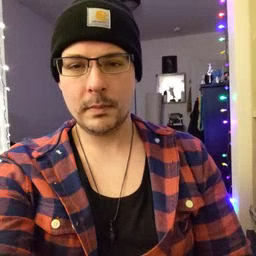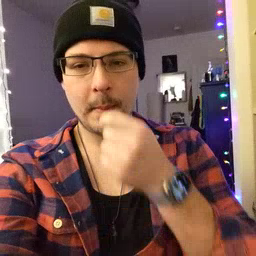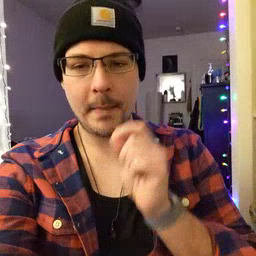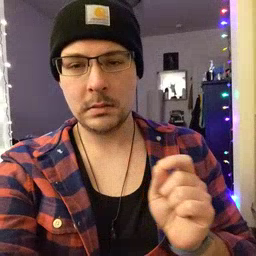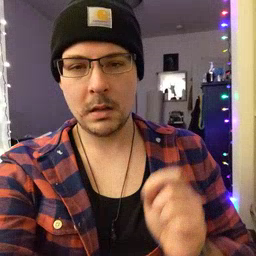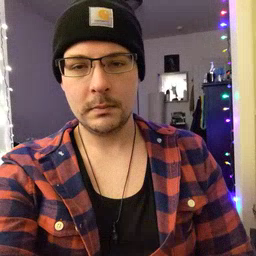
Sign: pencil